Interaction volume radius: 5 \u00c5
Interaction volume height: 10 \u00c5
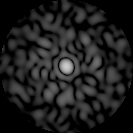
Disorder parameter: 0.8548